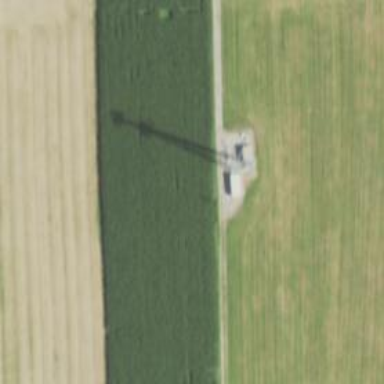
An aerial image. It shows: Communication mast tower.